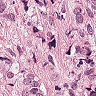
Metastatic tissue present: yes